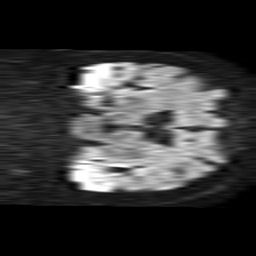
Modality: TRACE
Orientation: coronal
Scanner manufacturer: philips
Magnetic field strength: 1.5 T
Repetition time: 4.6 s
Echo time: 0.08517 s